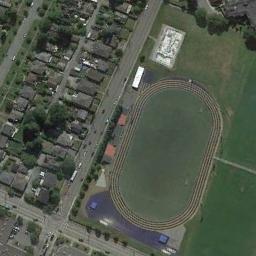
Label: ground_track_field